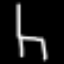
Label: chair